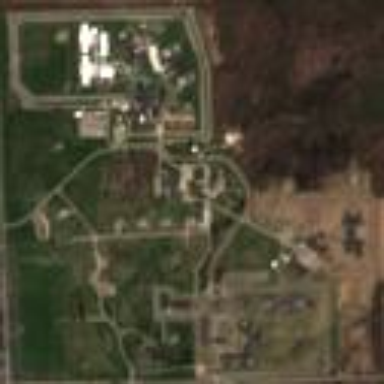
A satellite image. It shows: Prison.